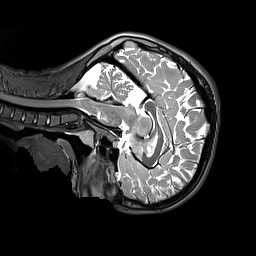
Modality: T2w
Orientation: sagittal
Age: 11
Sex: male
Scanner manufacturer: siemens
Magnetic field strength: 3 T
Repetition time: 3.2 s
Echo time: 0.408 s